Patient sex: M
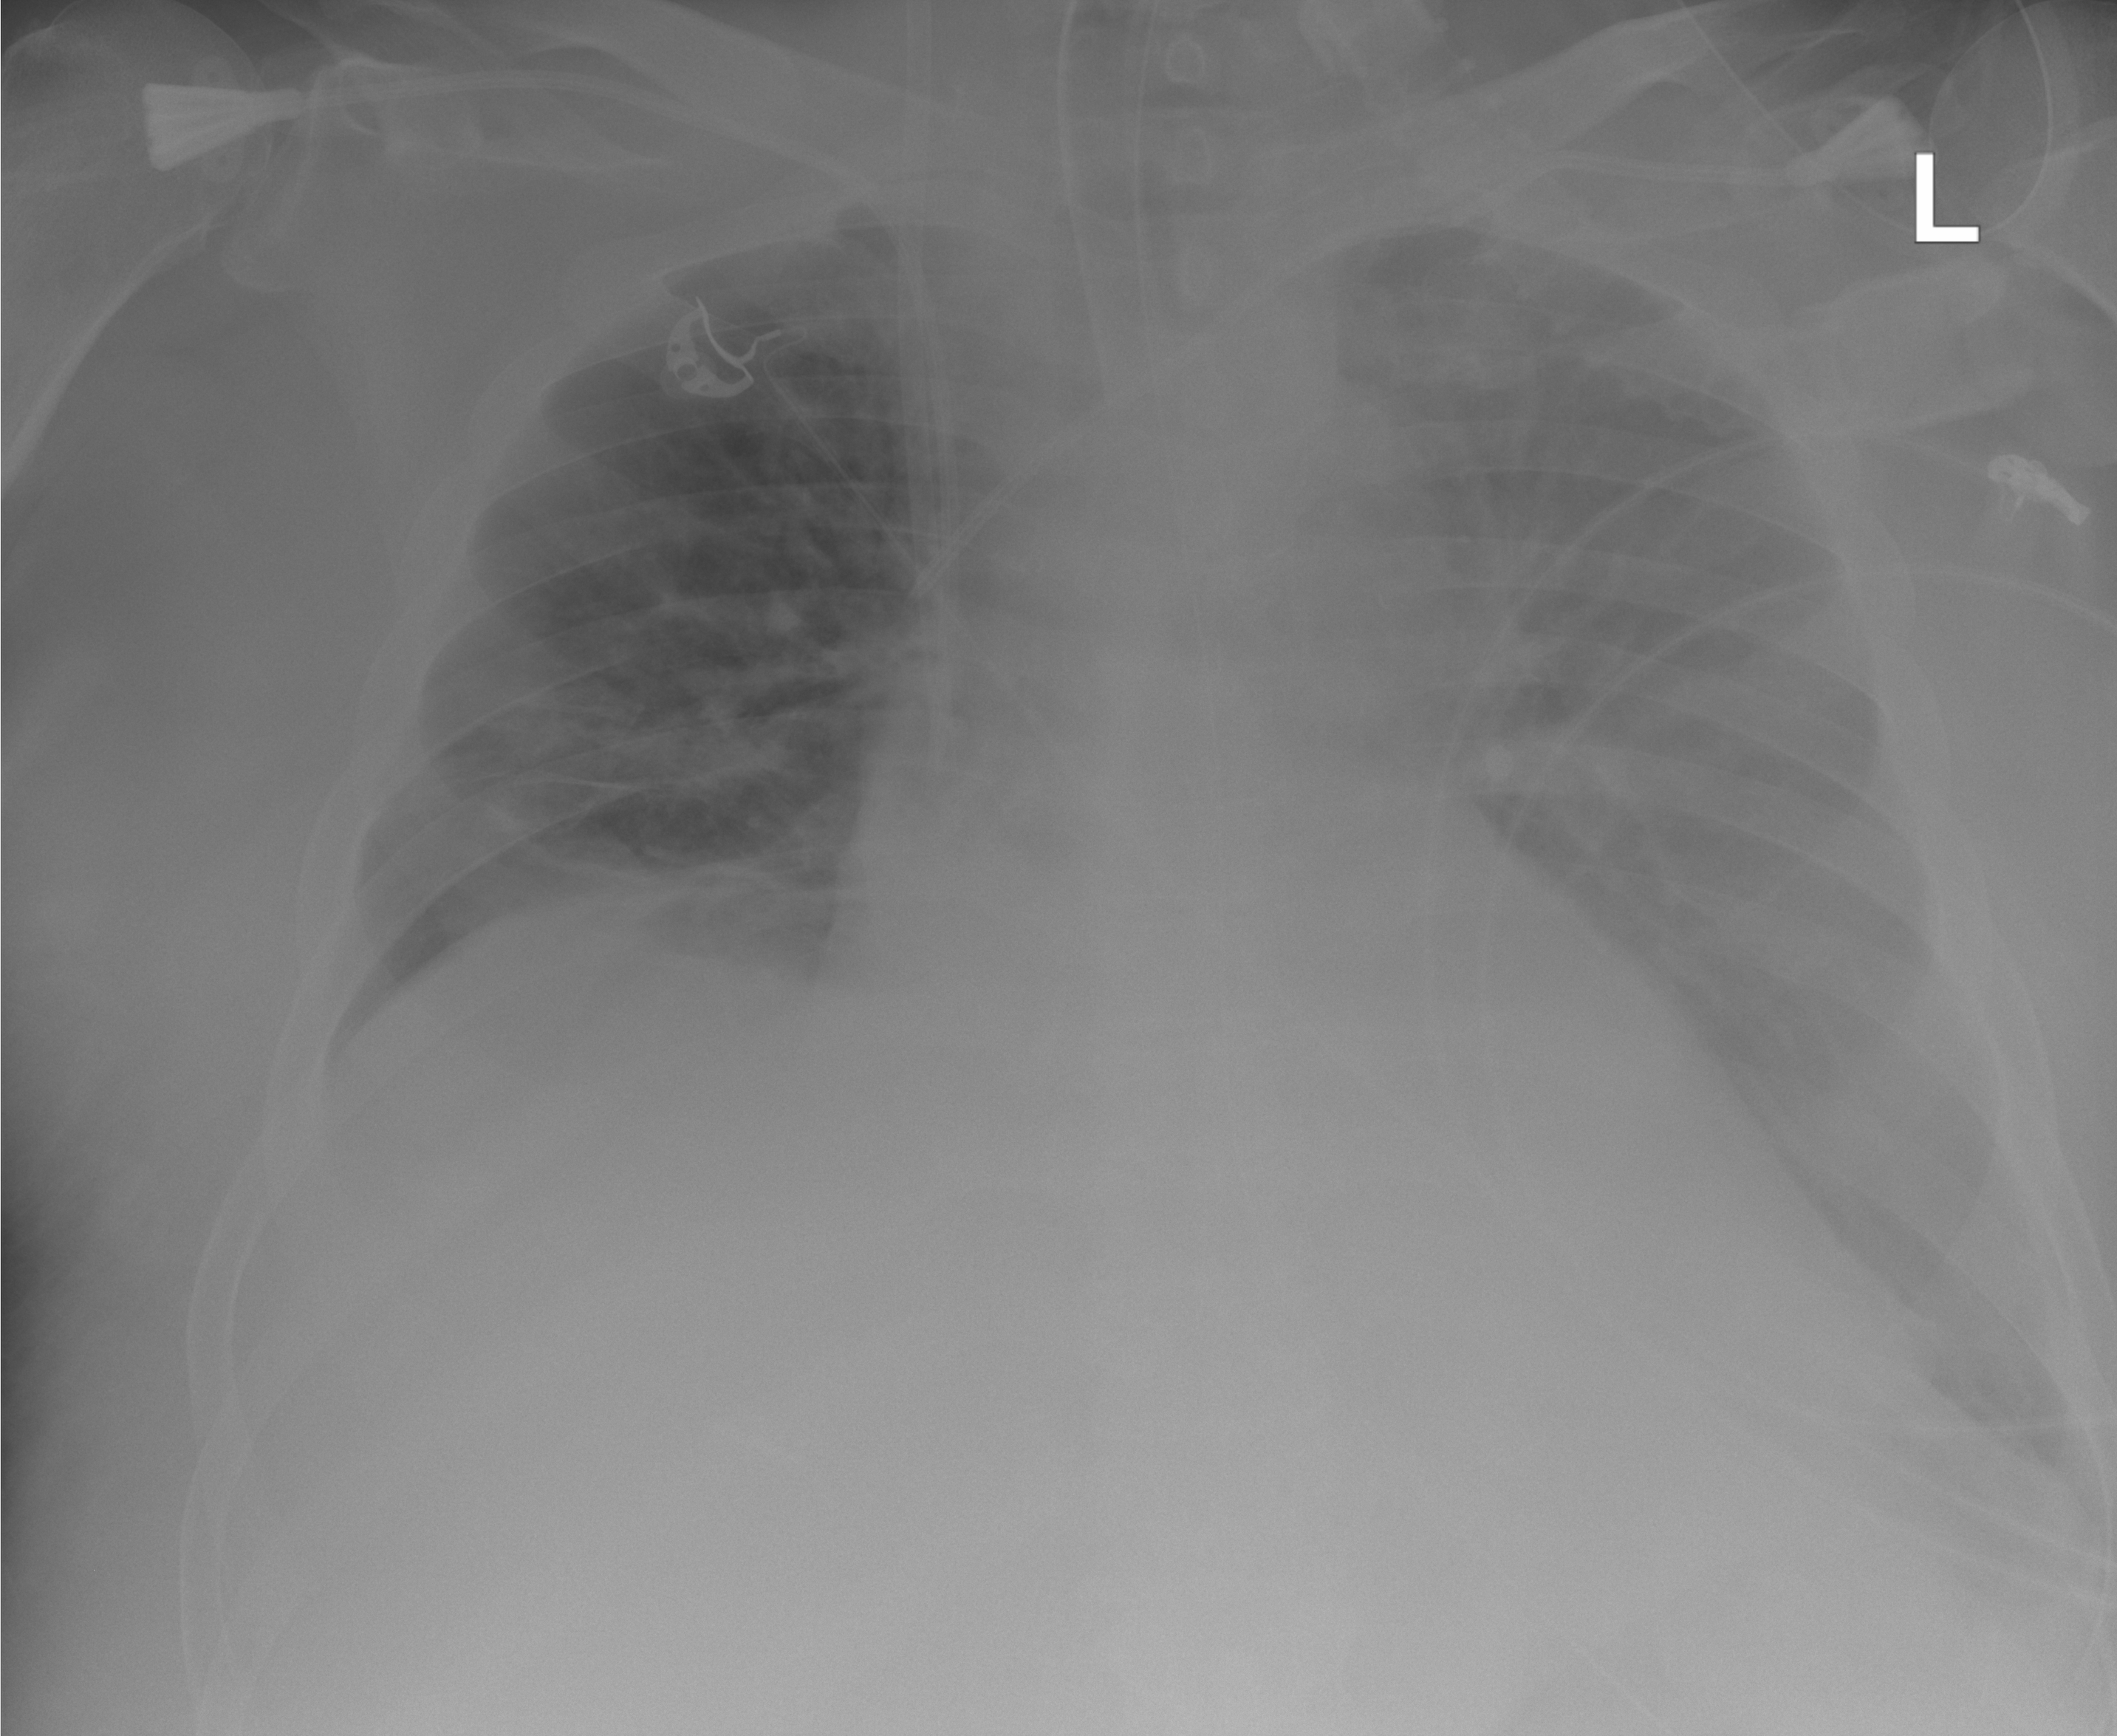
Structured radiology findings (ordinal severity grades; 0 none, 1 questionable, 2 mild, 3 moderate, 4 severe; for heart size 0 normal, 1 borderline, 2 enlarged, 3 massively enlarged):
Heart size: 2
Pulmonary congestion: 2
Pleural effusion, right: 2
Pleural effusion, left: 2
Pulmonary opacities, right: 0
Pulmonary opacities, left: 0
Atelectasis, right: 2
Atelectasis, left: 2